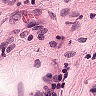
Metastatic tissue present: no